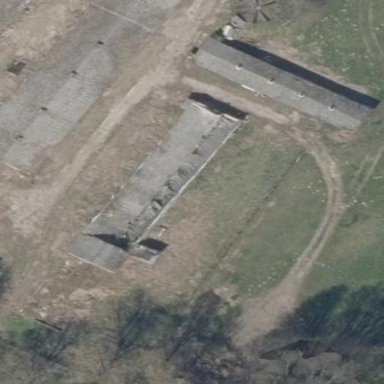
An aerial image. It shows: Stable.